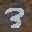
Label: 3